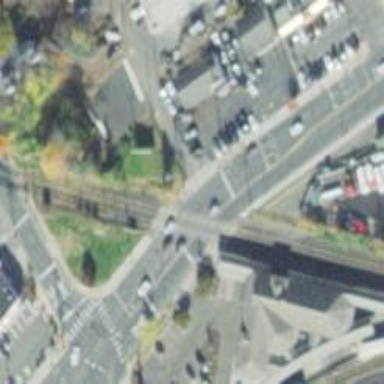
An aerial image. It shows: Level crossing along the railway.